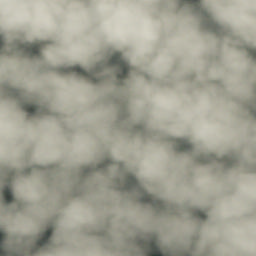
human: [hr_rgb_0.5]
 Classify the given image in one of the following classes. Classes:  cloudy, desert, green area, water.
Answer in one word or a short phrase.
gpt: cloudy